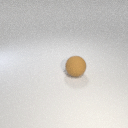
large brown rubber sphere